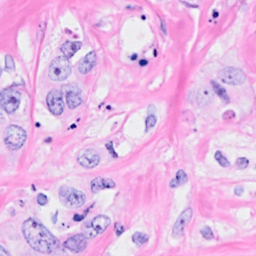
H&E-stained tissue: Breast